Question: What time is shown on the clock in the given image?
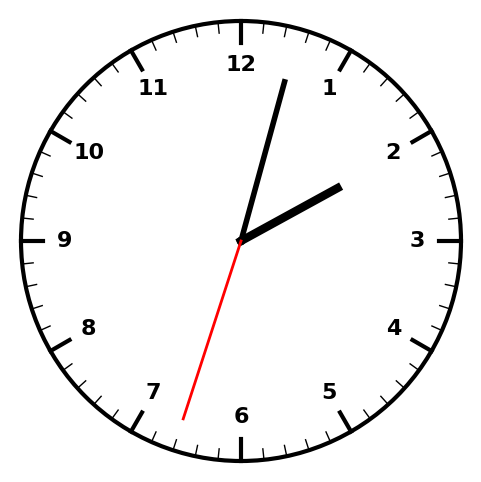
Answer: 02:02:33